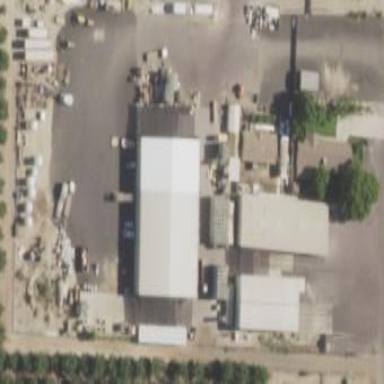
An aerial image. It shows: Cold storage facility located in farmyard.